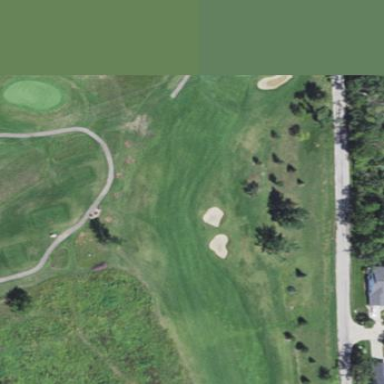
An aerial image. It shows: Grassy area serving as fairway for golf.